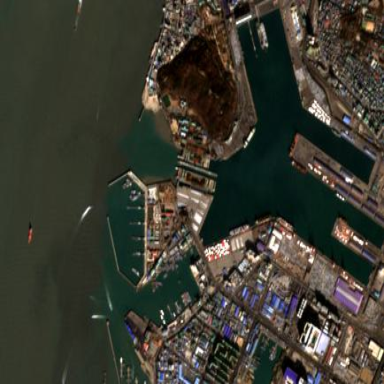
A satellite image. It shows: Harbour area.